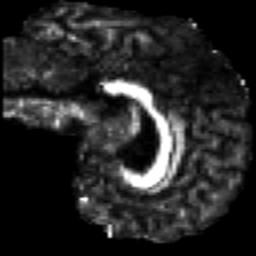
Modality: FA
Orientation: sagittal
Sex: male
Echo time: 0.114 s